Question: I'm not great with CSS, but i'm lost as to what is happening here...
can anyone shed some light? i was after just the div box
'''
<html>
<head>
<style>
html,
#presenter{
position: fixed;
width: 150px;
height: 150px;
border-style: dashed;
border-color: red;
}
</style>
</head>
<body>
<div id='presenter'>
</div>
</body>
</html>
'''

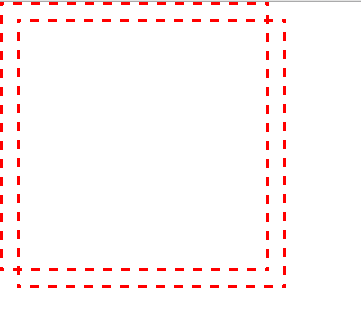
Answer: It's because you are adding a border to the 'html' tag as well. Remove it's reference from the css and it will work : <URL>
'''
#presenter{
position: fixed;
width: 150px;
height: 150px;
border-style: dashed;
border-color: red;
}
'''